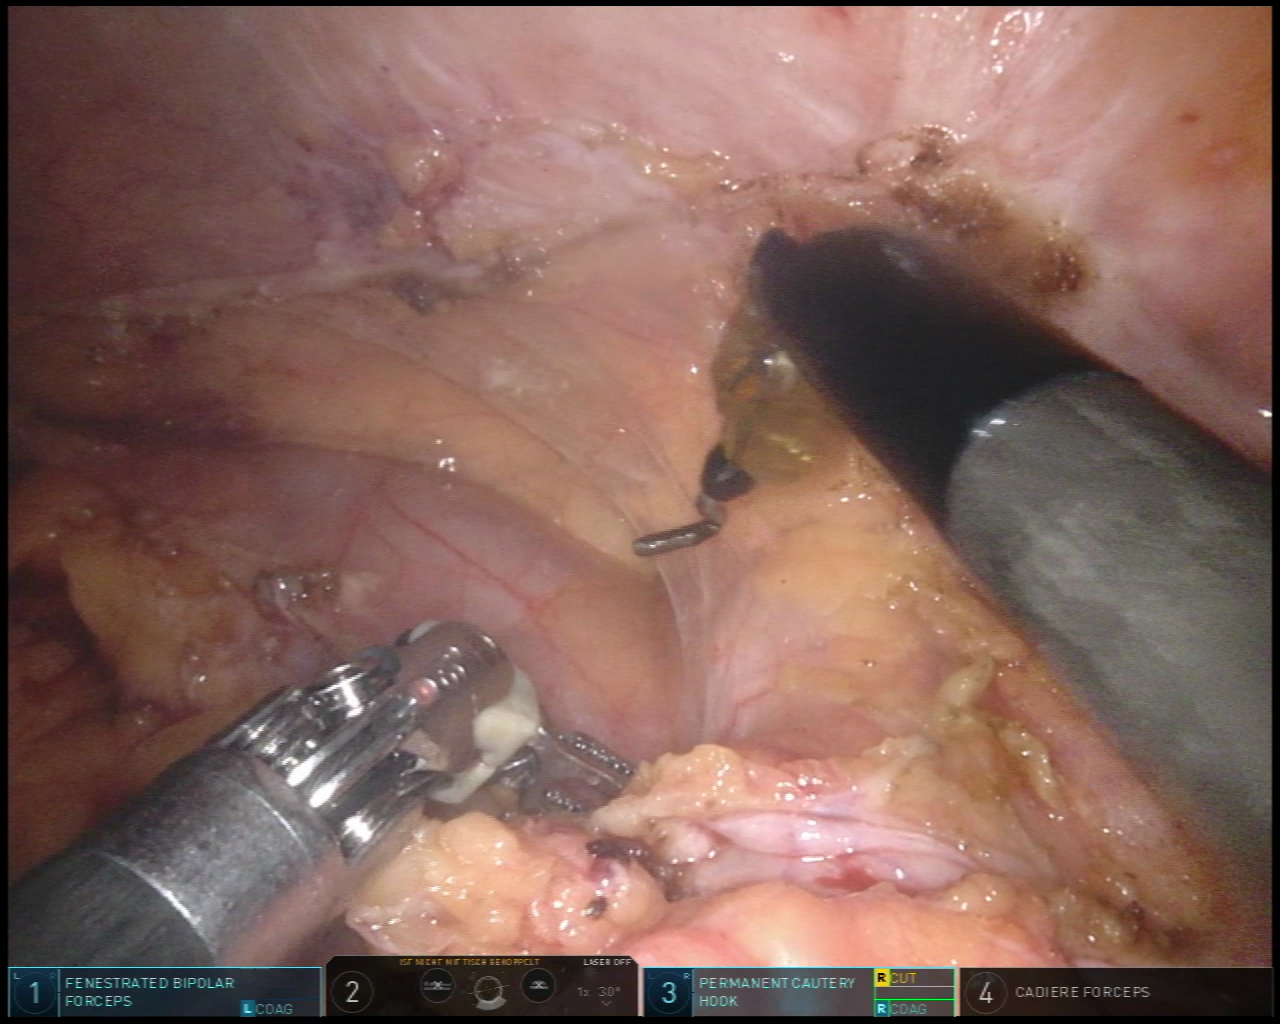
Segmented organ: colon
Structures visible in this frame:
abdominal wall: yes
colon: yes
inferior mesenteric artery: no
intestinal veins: no
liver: no
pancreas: no
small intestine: no
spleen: no
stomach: no
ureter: no
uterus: no
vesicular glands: no